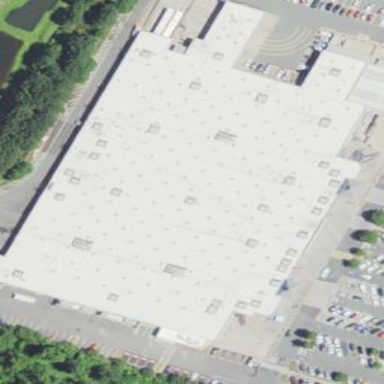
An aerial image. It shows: Supermarket located in building.